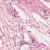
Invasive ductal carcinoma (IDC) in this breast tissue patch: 0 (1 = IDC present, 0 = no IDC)